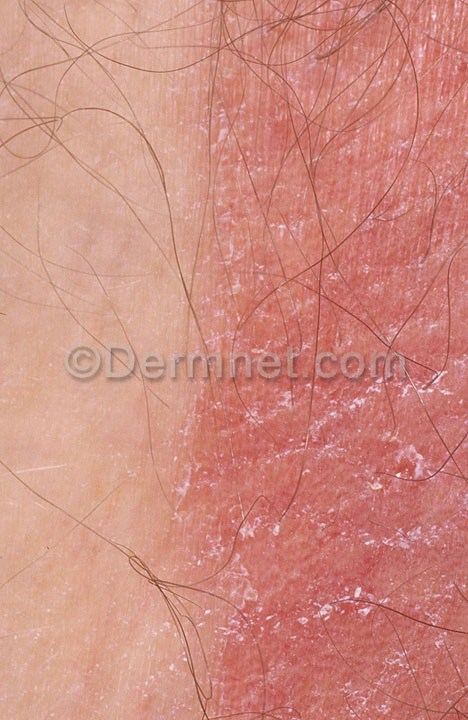
Disease: Tinea Ringworm Candidiasis and other Fungal Infections